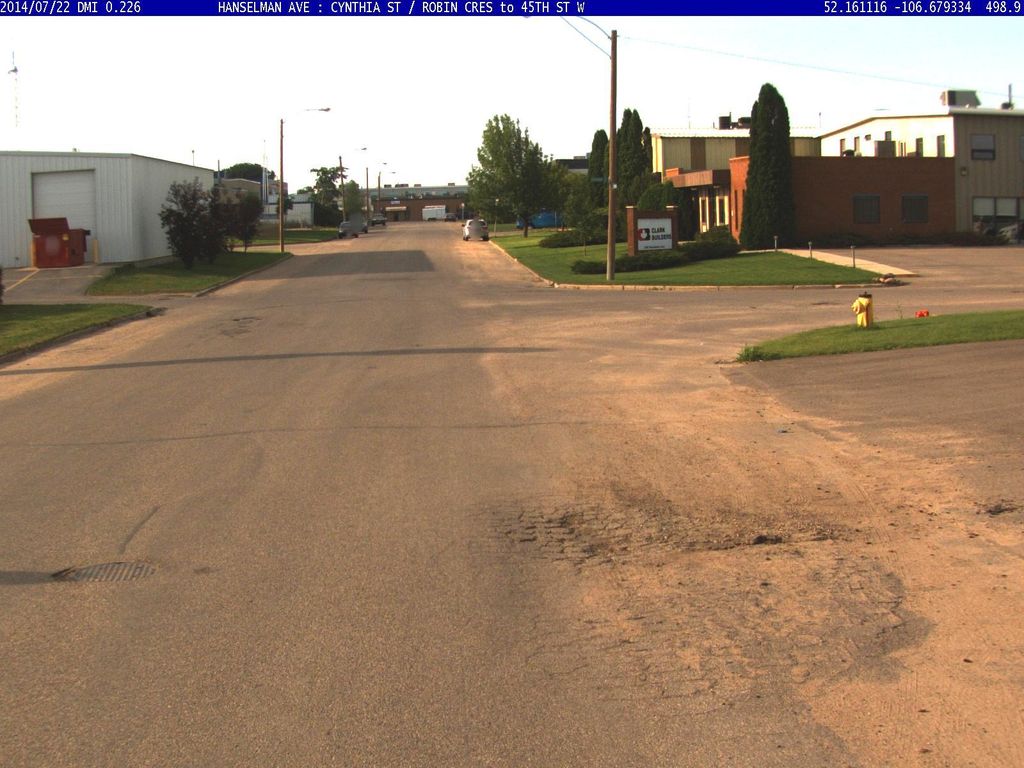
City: saskatoon